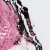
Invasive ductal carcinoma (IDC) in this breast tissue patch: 0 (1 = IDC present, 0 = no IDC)